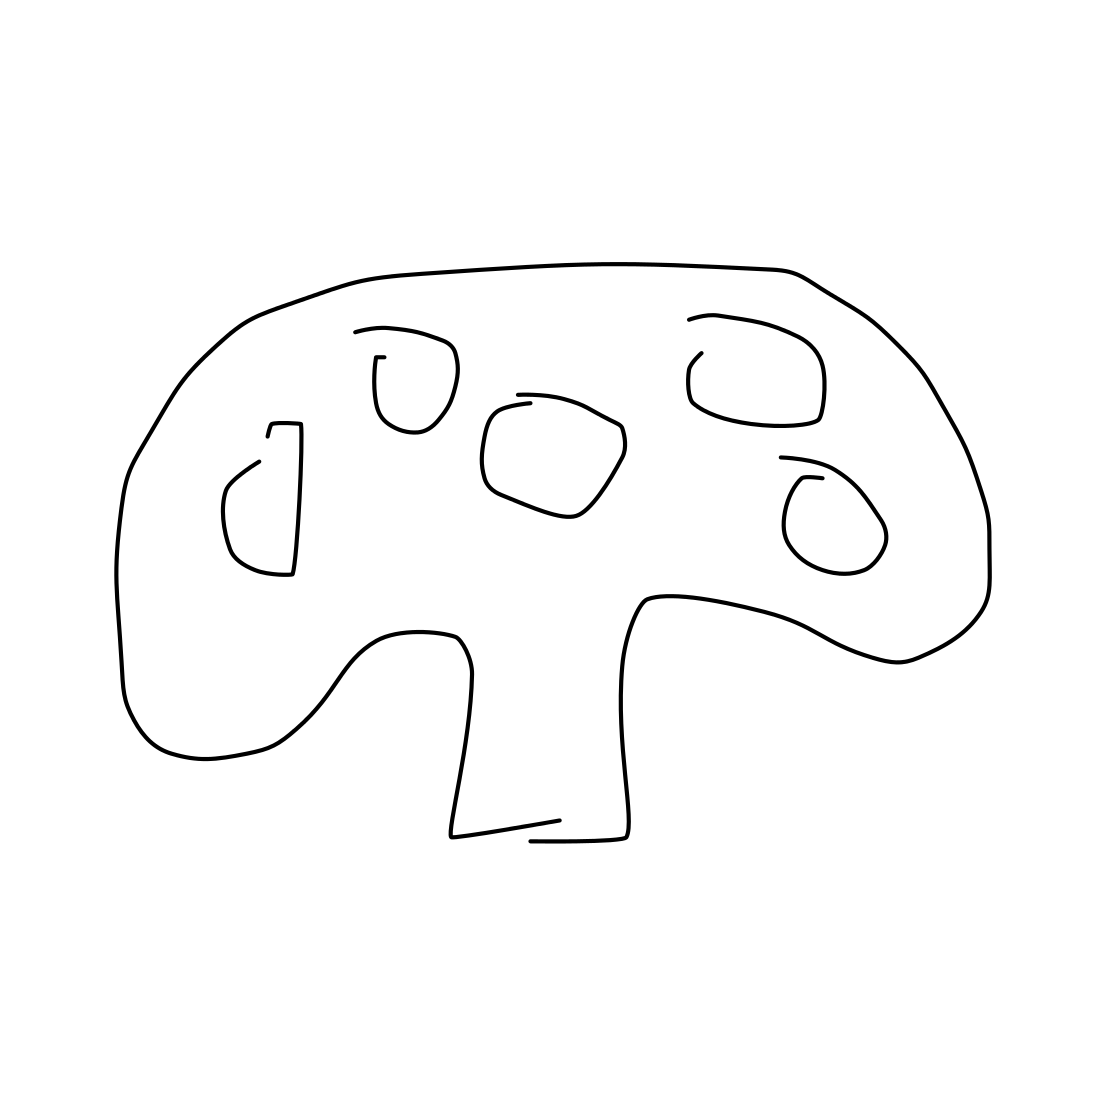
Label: mushroom